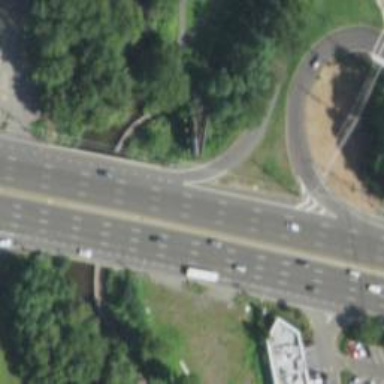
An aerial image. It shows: Bridge on trunk expressway.